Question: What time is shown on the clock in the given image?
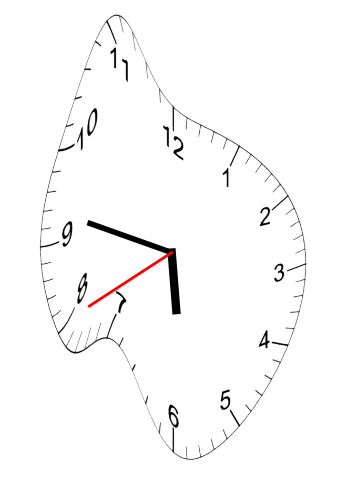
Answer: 05:46:40